Interaction volume radius: 10 \u00c5
Interaction volume height: 25 \u00c5
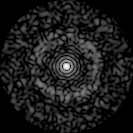
Disorder parameter: 0.8272